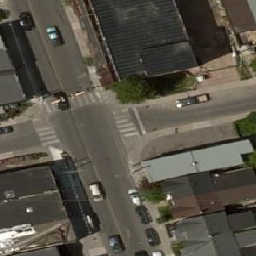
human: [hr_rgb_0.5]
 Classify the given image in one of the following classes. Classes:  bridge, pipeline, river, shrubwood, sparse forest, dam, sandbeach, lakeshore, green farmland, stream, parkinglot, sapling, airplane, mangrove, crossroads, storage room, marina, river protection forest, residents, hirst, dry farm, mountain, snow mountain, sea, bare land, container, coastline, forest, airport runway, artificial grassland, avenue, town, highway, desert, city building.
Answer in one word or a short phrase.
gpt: crossroads